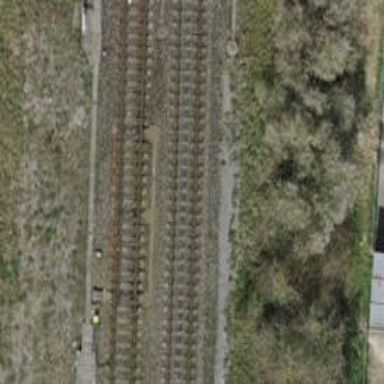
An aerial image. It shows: Railway switch.